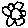
Label: flower